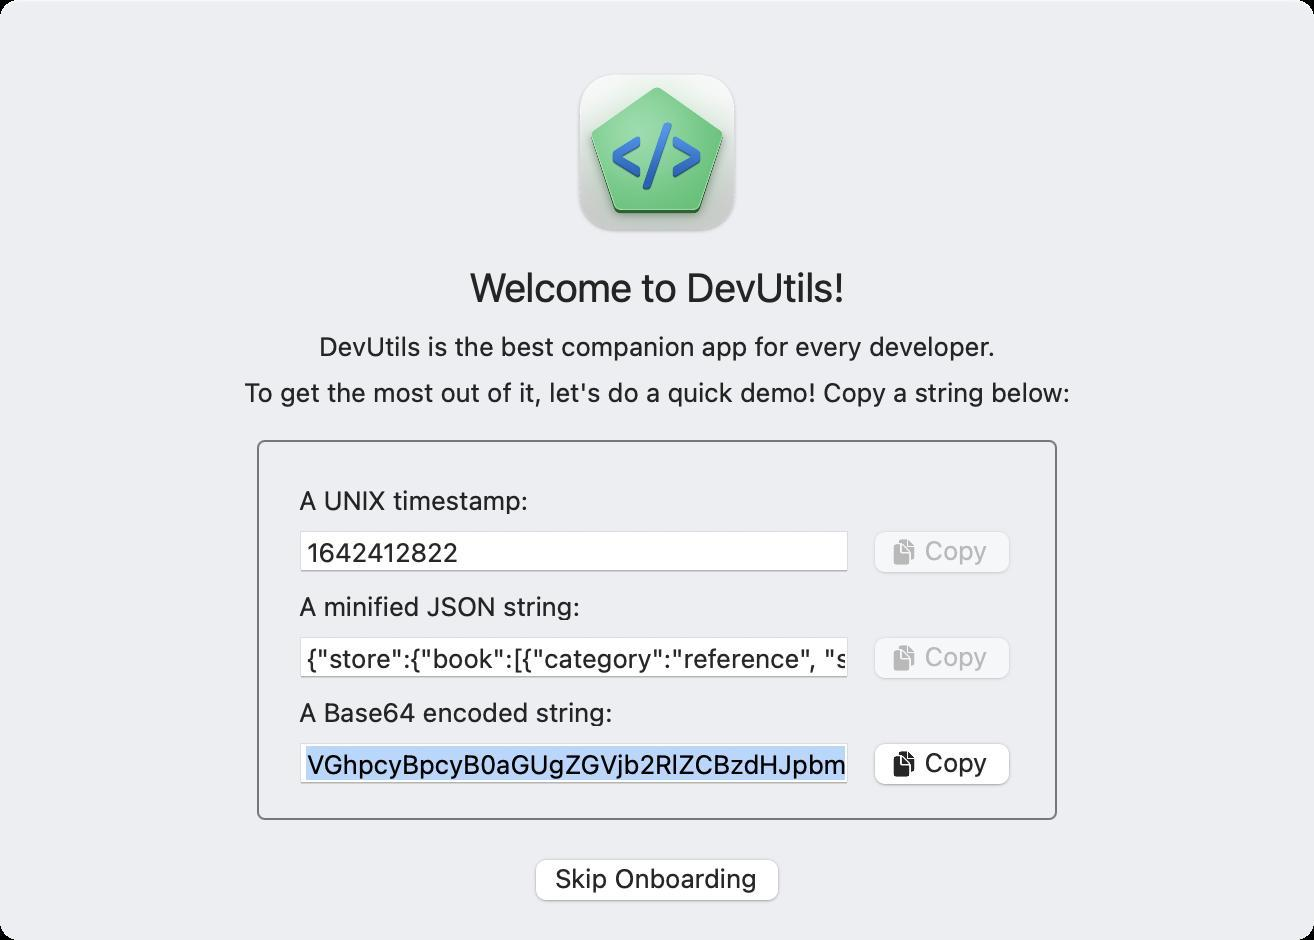
Accessibility tree:
{"name": "Welcome!", "role": "AXWindow", "description": null, "role_description": "standard window", "value": null, "position": "427.00;177.00", "size": "657;470", "children": [{"name": null, "role": "AXStaticText", "description": null, "role_description": "text", "value": "Welcome to DevUtils!", "position": "232.50;132.00", "size": "192;24", "children": []}, {"name": null, "role": "AXGroup", "description": null, "role_description": "group", "value": null, "position": "128.50;220.00", "size": "400;190", "children": [{"name": null, "role": "AXStaticText", "description": null, "role_description": "text", "value": "1642412822", "position": "149.50;265.00", "size": "275;21", "children": []}, {"name": "Copy", "role": "AXButton", "description": null, "role_description": "button", "value": null, "position": "430.50;261.00", "size": "81;32", "children": []}, {"name": null, "role": "AXStaticText", "description": null, "role_description": "text", "value": "A UNIX timestamp:", "position": "147.50;241.00", "size": "119;16", "children": []}, {"name": null, "role": "AXStaticText", "description": null, "role_description": "text", "value": "{\"store\":{\"book\":[{\"category\":\"reference\", \"sold\": false,\"author\":\"Nigel Rees\",\"title\":\"Sayings of the Century\",\"price\":8.95},{\"category\":\"fiction\",\"author\":\"Evelyn Waugh\",\"title\":\"Sword of Honour\",\"price\":12.99},{\"category\":\"fiction\",\"author\":\"J. R. R. Tolkien\",\"title\":\"The Lord of the Rings\",\"act\": null, \"isbn\":\"0-395-19395-8\",\"price\":22.99}],\"bicycle\":{\"color\":\"red\",\"price\":19.95}}}", "position": "149.50;318.00", "size": "275;21", "children": []}, {"name": "Copy", "role": "AXButton", "description": null, "role_description": "button", "value": null, "position": "430.50;314.00", "size": "81;32", "children": []}, {"name": null, "role": "AXStaticText", "description": null, "role_description": "text", "value": "A minified JSON string:", "position": "147.50;294.00", "size": "145;16", "children": []}, {"name": null, "role": "AXStaticText", "description": null, "role_description": "text", "value": "VGhpcyBpcyB0aGUgZGVjb2RlZCBzdHJpbmch", "position": "149.50;371.00", "size": "275;21", "children": []}, {"name": "Copy", "role": "AXButton", "description": null, "role_description": "button", "value": null, "position": "430.50;367.00", "size": "81;32", "children": []}, {"name": null, "role": "AXStaticText", "description": null, "role_description": "text", "value": "A Base64 encoded string:", "position": "147.50;347.00", "size": "161;16", "children": []}]}, {"name": null, "role": "AXStaticText", "description": null, "role_description": "text", "value": "DevUtils is the best companion app for every developer.", "position": "157.50;164.00", "size": "342;17", "children": []}, {"name": null, "role": "AXStaticText", "description": null, "role_description": "text", "value": "To get the most out of it, let's do a quick demo! Copy a string below:", "position": "120.00;187.00", "size": "418;17", "children": []}, {"name": null, "role": "AXImage", "description": "icon", "role_description": "image", "value": null, "position": "280.50;28.00", "size": "96;96", "children": []}, {"name": "Skip_Onboarding", "role": "AXButton", "description": null, "role_description": "button", "value": null, "position": "261.00;425.00", "size": "135;32", "children": []}]}